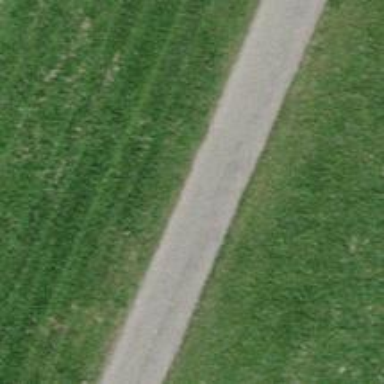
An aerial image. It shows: Asphalt track with grade 1 tracktype.